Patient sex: F
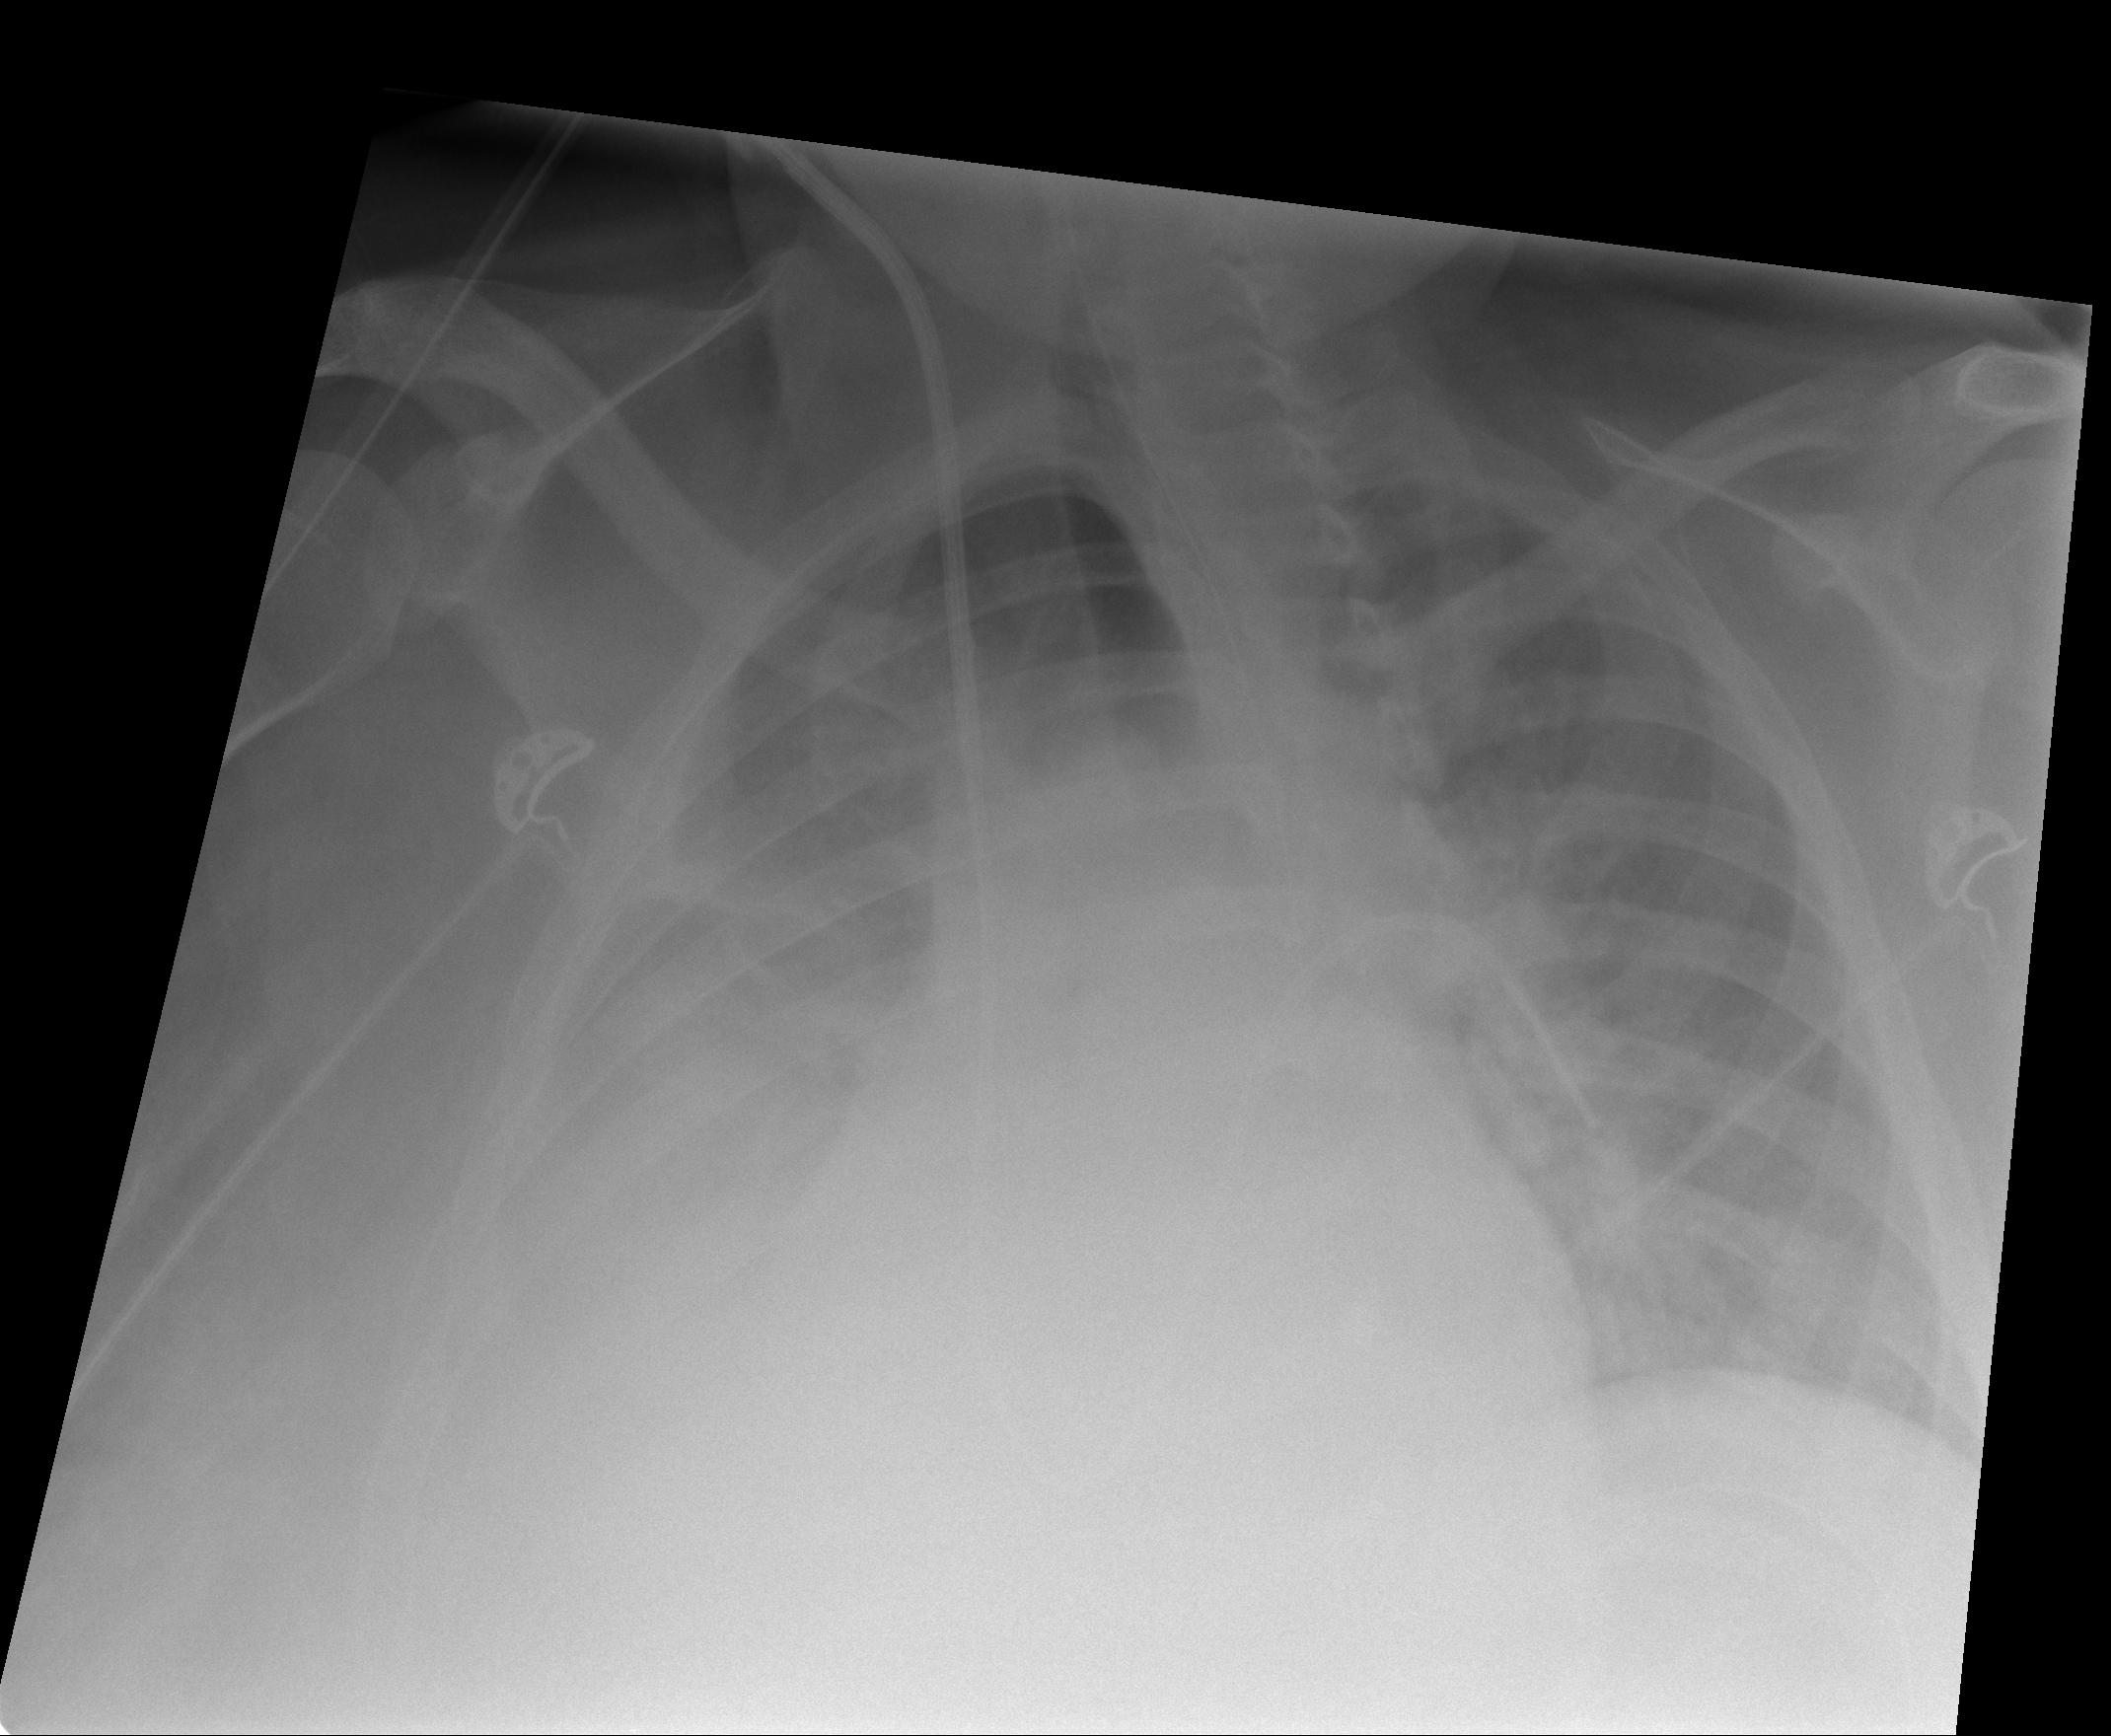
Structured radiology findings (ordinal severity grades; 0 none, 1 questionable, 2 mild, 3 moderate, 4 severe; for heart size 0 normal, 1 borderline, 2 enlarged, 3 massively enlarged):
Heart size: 2
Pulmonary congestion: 1
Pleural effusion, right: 3
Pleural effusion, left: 2
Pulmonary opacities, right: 0
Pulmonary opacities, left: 0
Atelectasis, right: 3
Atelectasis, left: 3